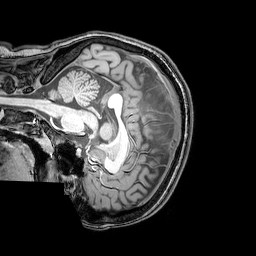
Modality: T1w
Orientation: sagittal
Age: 22
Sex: female
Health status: healthy
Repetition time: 0.081 s
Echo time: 0.037 s